Question: I'm an experienced Linux user, but have a limited WordPress experience (I admin a WordPress website with <URL>.
Now I am trying to install a web shop plugin on a new WordPress 3.9 website.
I have tried <URL> plugins and my problem is: the plugins install just fine, but the site appearance is unchanged.
So I go into Dashboard -> Themes thinking that maybe a new theme has been installed by the plugins and I just need to activate it - but there are only the core themes:

I search for additional themes, but only see commercial ones, like "MayaShop". I do plan to purchase a commercial theme later, but first I'd like to try a "core" wooCommerce theme - to get used to this plugin.
How to find/activate/install the default wooCommerce theme please?
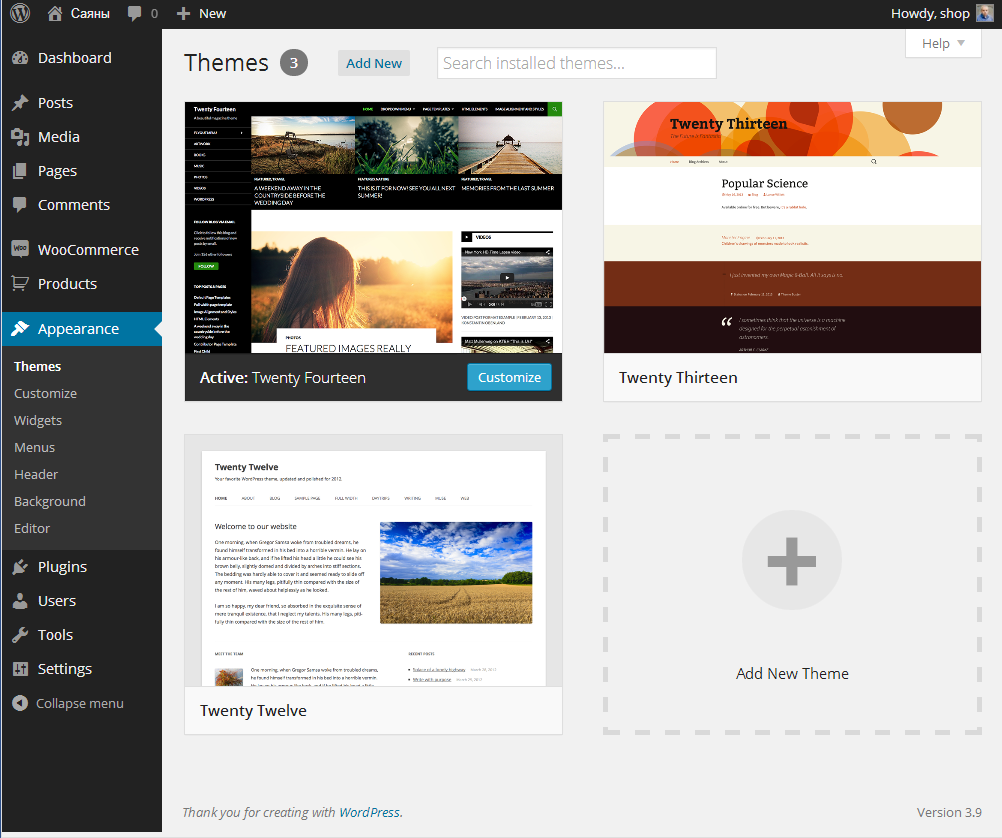
Answer: WooCommerce is only a plugin and won't change the appearance of your site. You won't see any changes until you go to a product or checkout related page.
If you'd like to try a free WooCommerce enabled theme, there's a list here that can get you started: <URL>
This article would also be a good resource to get you started: <URL>